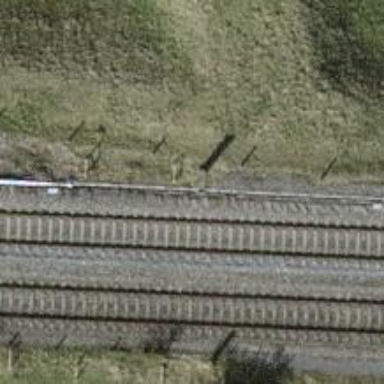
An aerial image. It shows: Railway signal.